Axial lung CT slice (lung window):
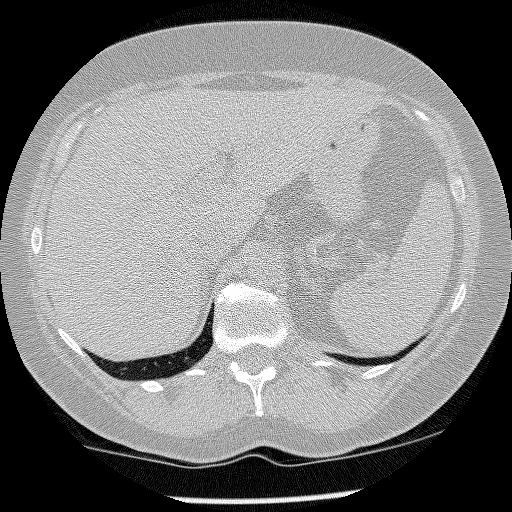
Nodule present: no